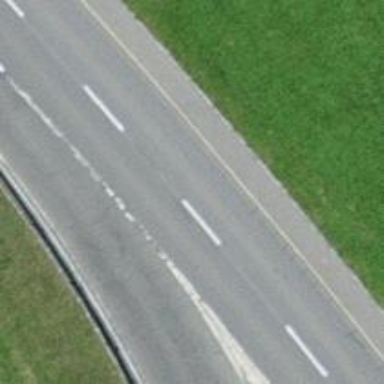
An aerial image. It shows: Tertiary road with asphalt surface.